Question: I have the product name and pricing as separate spans insides a link to work properly with Rich Snippets. Some products have larger length names than others so I'm truncating the length so it fits the box I have. Previously this was done on the server but I'd prefer to have it handled with CSS so any changes to the design doesn't involve the backend pages changing.

The problem is I cannot make the spans line up next to each other. With tinkering the display attribute, the text-overflow property does not work. The problematic code is below:
HTML:
'''
<div class="details" itemscope itemtype="http://data-vocabulary.org/Product">
<h2>
<a class="heading" href="/product/acmesw" title="Acme Super Widget">
<span class="trunc" itemprop="name">Acme Super Widget 3000</span>
<span itemprop="offerDetails" itemscope itemtype="http://data-vocabulary.org/Offer">- <meta itemprop="currency" content="AUD" /><spanitemprop="price">$199.95</span></span>
</a>
</h2>
'''
CSS:
'''
.details {
width:300px;
border:1px solid red;
}
.trunc {
overflow: hidden;
text-overflow: ellipsis;
white-space: nowrap;
max-width:60%;
}
h2 span {
display:inline-block;
}
'''
jsFiddle here: <URL>
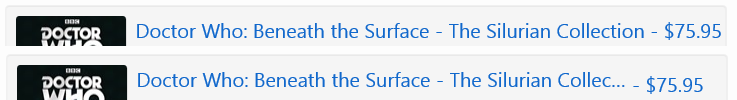
Answer: Hard to answer because your fiddle doesn't show the problem. You should be able to fix the issue by giving both spans the same 'vertical-align' setting. Try giving them both 'vertical-align:top;'.
Edit: Ah, I see the issue in IE.
Working fiddle here: <URL>